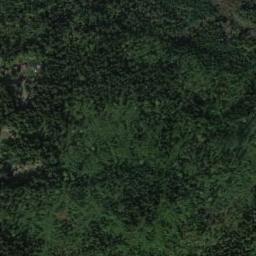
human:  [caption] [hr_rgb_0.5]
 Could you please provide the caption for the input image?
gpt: The forest is full of green trees .

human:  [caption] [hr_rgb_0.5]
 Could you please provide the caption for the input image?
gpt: A large dense mixed dark green and light green forest .

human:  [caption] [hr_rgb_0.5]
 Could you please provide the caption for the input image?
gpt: The forest has a lot of dense dark green trees of different types .

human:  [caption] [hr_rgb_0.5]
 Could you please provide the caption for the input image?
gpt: There are several rows of houses in this forest .

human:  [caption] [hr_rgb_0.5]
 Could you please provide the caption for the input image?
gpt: A dense forest with many green trees .